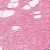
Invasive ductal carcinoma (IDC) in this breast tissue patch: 0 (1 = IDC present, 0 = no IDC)